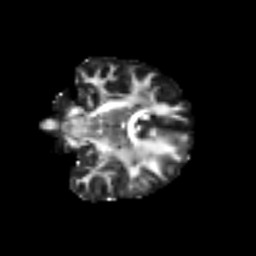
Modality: FA
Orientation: coronal
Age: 60
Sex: female
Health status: ill
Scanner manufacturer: siemens
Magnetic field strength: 3 T
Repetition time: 8.7 s
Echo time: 0.11 s